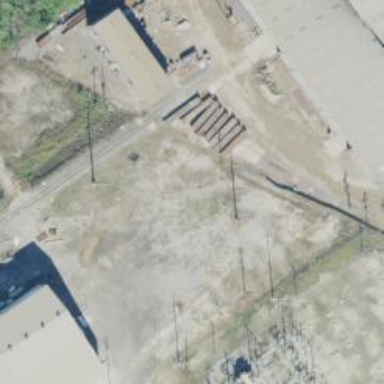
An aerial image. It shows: Abandoned railway spur.